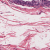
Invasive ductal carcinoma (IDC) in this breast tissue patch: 0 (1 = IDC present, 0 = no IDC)